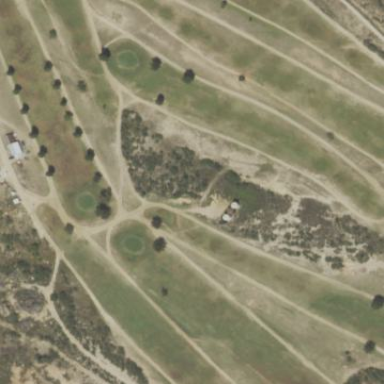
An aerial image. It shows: Golf course.